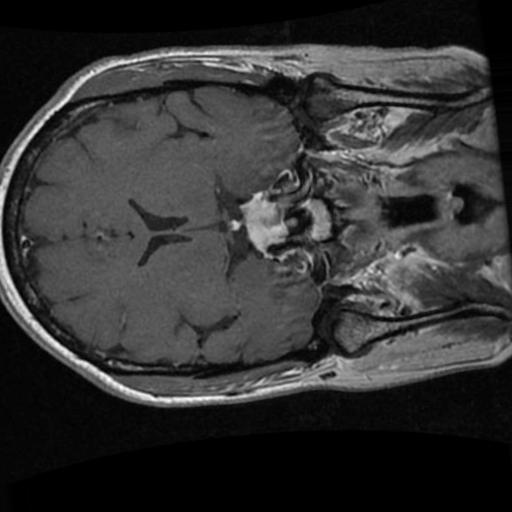
Label: brain_tumor